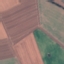
Land use / land cover class: AnnualCrop